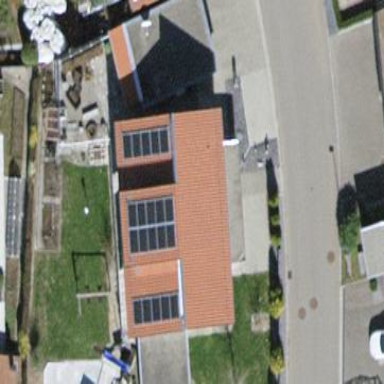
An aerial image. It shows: Detached building with tile roof.